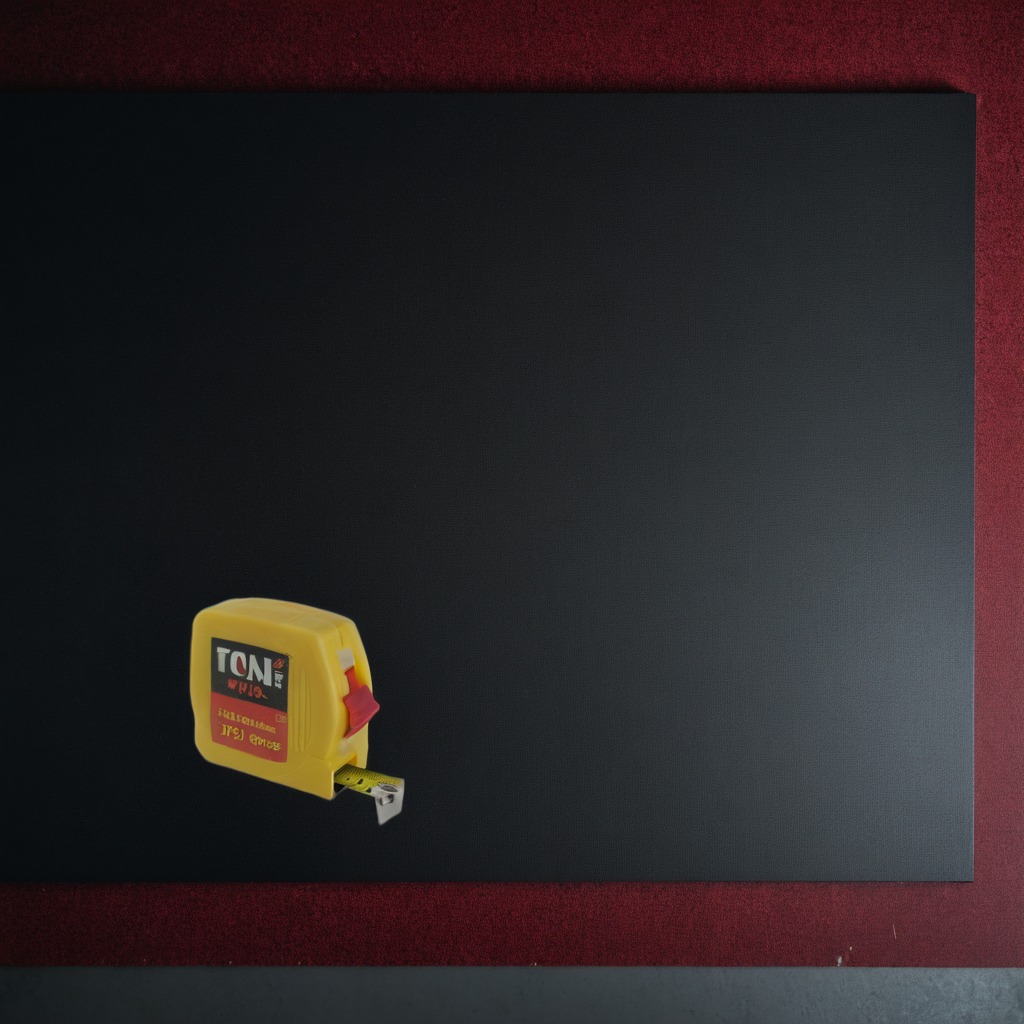
A measuring tape is lying on a clean granite tabletop covered with a red rubber mat inside a workshop at night dim ambient light soft shadows worn but beneath the mat